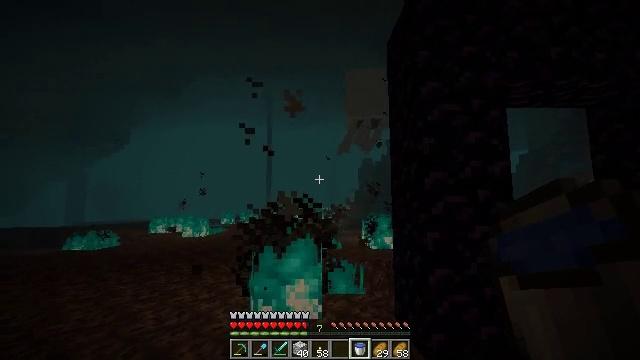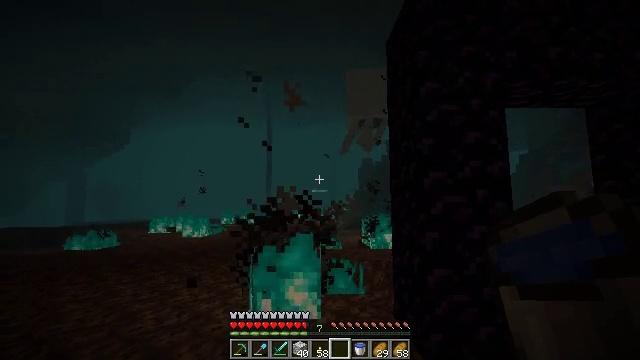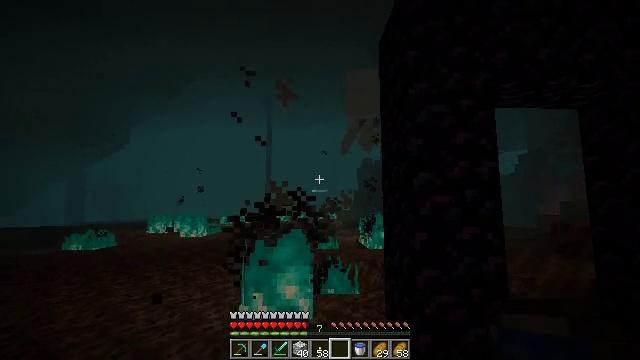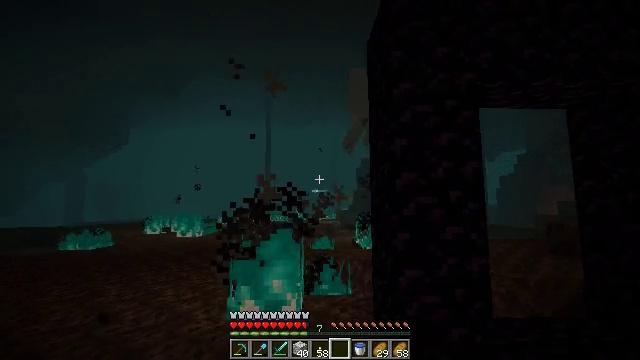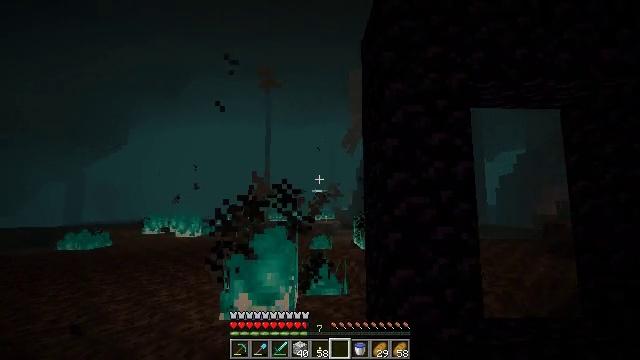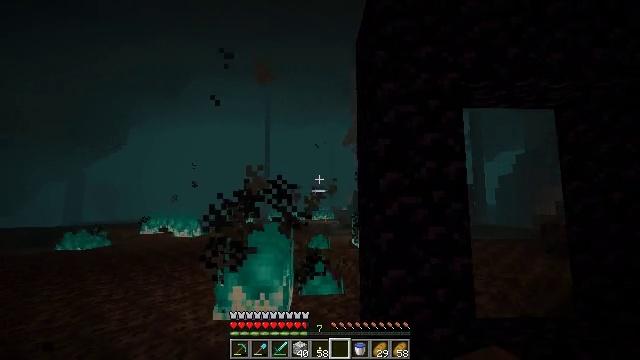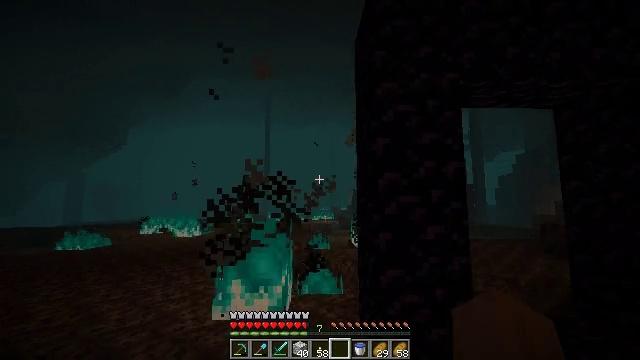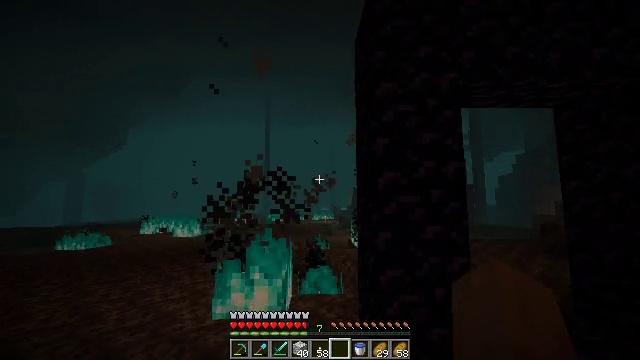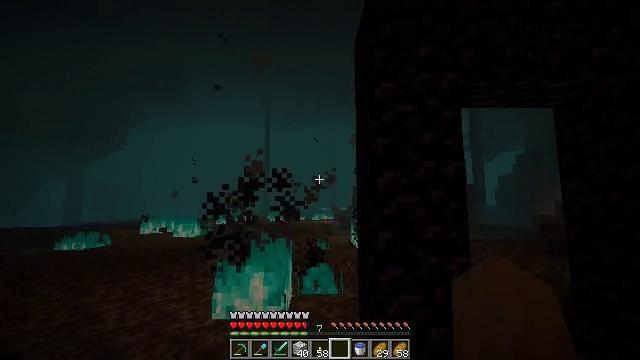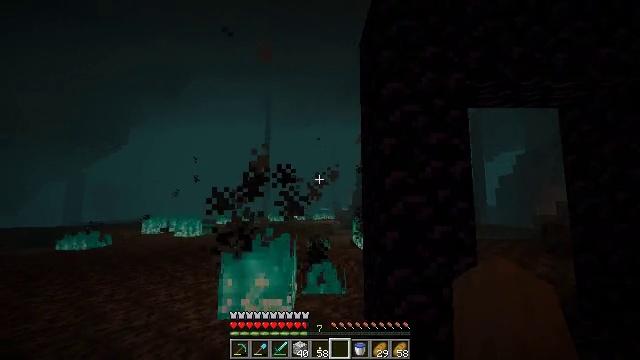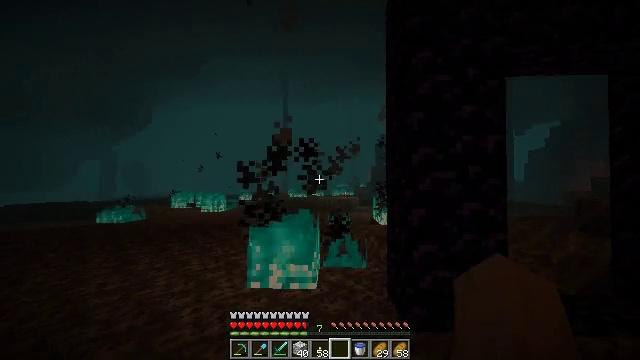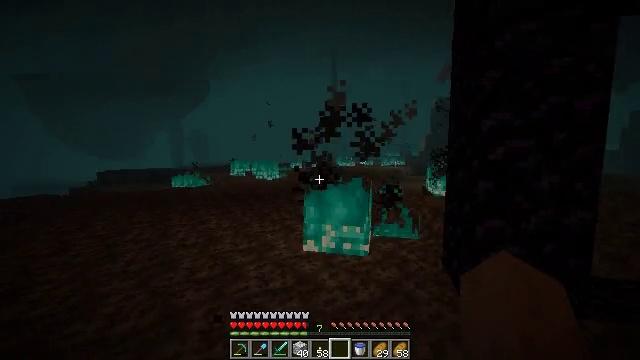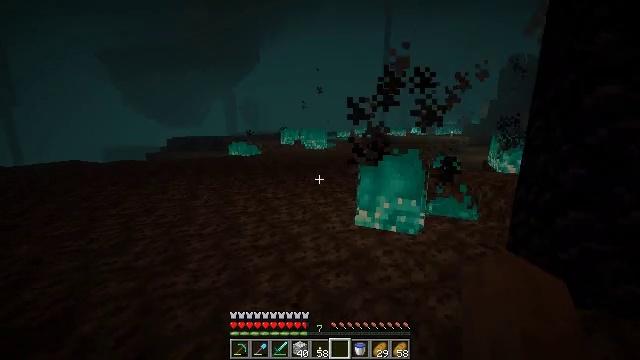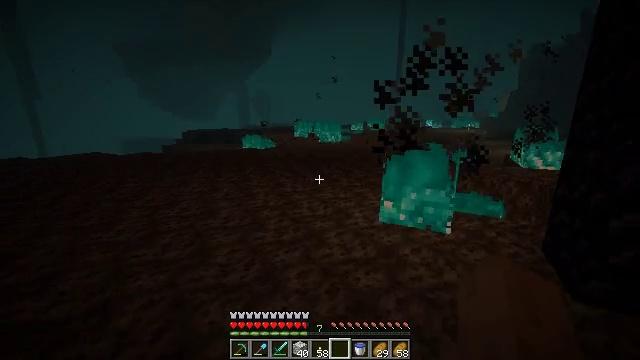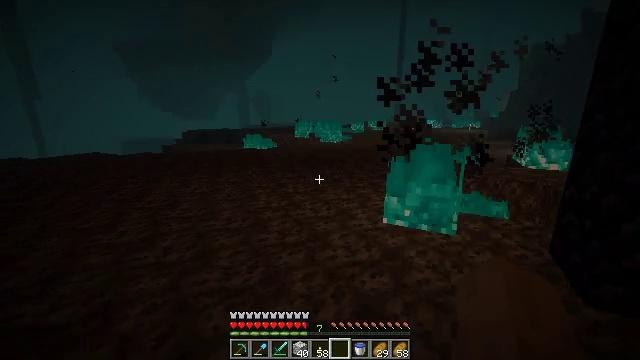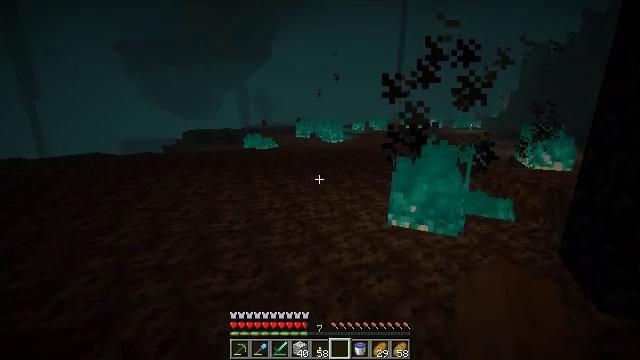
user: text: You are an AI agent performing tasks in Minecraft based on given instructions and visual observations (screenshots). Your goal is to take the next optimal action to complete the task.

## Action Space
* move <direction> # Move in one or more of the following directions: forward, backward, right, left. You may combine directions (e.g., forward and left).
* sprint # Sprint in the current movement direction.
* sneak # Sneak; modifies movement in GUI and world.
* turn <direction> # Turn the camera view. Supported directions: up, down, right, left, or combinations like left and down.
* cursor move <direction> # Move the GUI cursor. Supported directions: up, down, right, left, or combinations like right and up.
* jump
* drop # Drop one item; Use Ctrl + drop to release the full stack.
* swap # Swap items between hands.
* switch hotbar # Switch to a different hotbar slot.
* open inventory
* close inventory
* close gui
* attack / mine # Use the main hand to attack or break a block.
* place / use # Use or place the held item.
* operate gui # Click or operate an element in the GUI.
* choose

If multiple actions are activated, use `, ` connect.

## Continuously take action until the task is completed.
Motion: motion action
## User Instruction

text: Get rid of the soul fire.
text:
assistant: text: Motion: move right
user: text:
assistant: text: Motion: move right
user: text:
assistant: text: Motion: move right
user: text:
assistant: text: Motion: move right
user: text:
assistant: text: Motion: no_op
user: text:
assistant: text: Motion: no_op
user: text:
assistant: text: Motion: no_op
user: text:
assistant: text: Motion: no_op
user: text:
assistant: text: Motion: move left
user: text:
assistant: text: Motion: move left, turn left and down
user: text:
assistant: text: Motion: move left, turn left and down
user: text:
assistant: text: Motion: move left, turn left and down
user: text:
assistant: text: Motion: move forward and move left, turn left and down
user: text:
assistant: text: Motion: move forward and move left
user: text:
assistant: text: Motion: move forward and move left
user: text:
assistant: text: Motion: move forward and move left
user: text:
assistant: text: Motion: move forward and move left
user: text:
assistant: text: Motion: move forward and move left
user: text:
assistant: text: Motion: move forward and move left, turn right
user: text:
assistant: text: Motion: move forward and move left, turn right and up
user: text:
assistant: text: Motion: move forward and move left, turn right and up
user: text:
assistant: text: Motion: move forward and move left, turn right and up
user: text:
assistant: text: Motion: move forward and move left, turn right and up
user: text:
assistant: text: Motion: move forward and move left
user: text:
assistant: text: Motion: move forward and move left
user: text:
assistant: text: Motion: move forward and move left
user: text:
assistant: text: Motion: move forward and move left
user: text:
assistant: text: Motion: move forward and move left
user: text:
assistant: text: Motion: move forward and move left
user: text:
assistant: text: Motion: move forward and move left